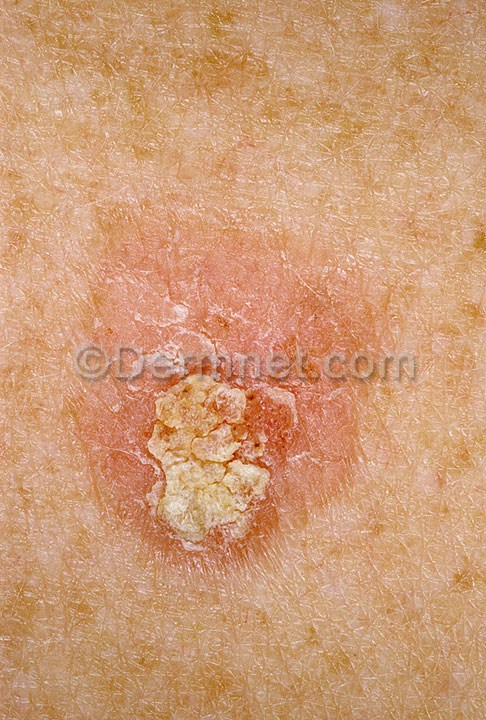
Disease: Actinic Keratosis Basal Cell Carcinoma and other Malignant Lesions